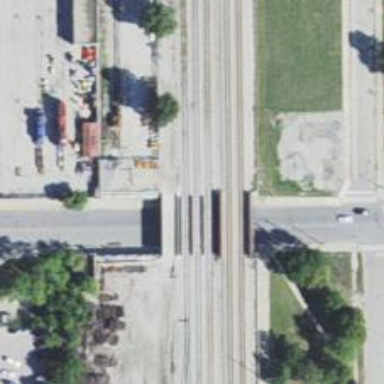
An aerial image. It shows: Bridge over railway siding.